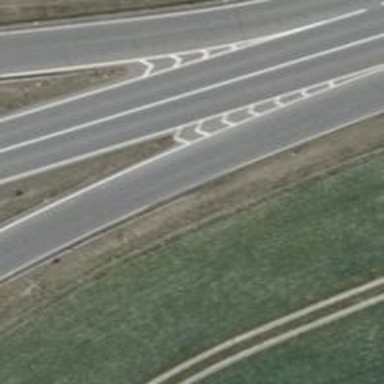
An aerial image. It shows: Asphalt trunk link road.